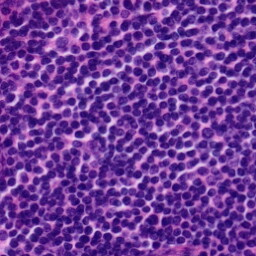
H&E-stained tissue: Tonsil